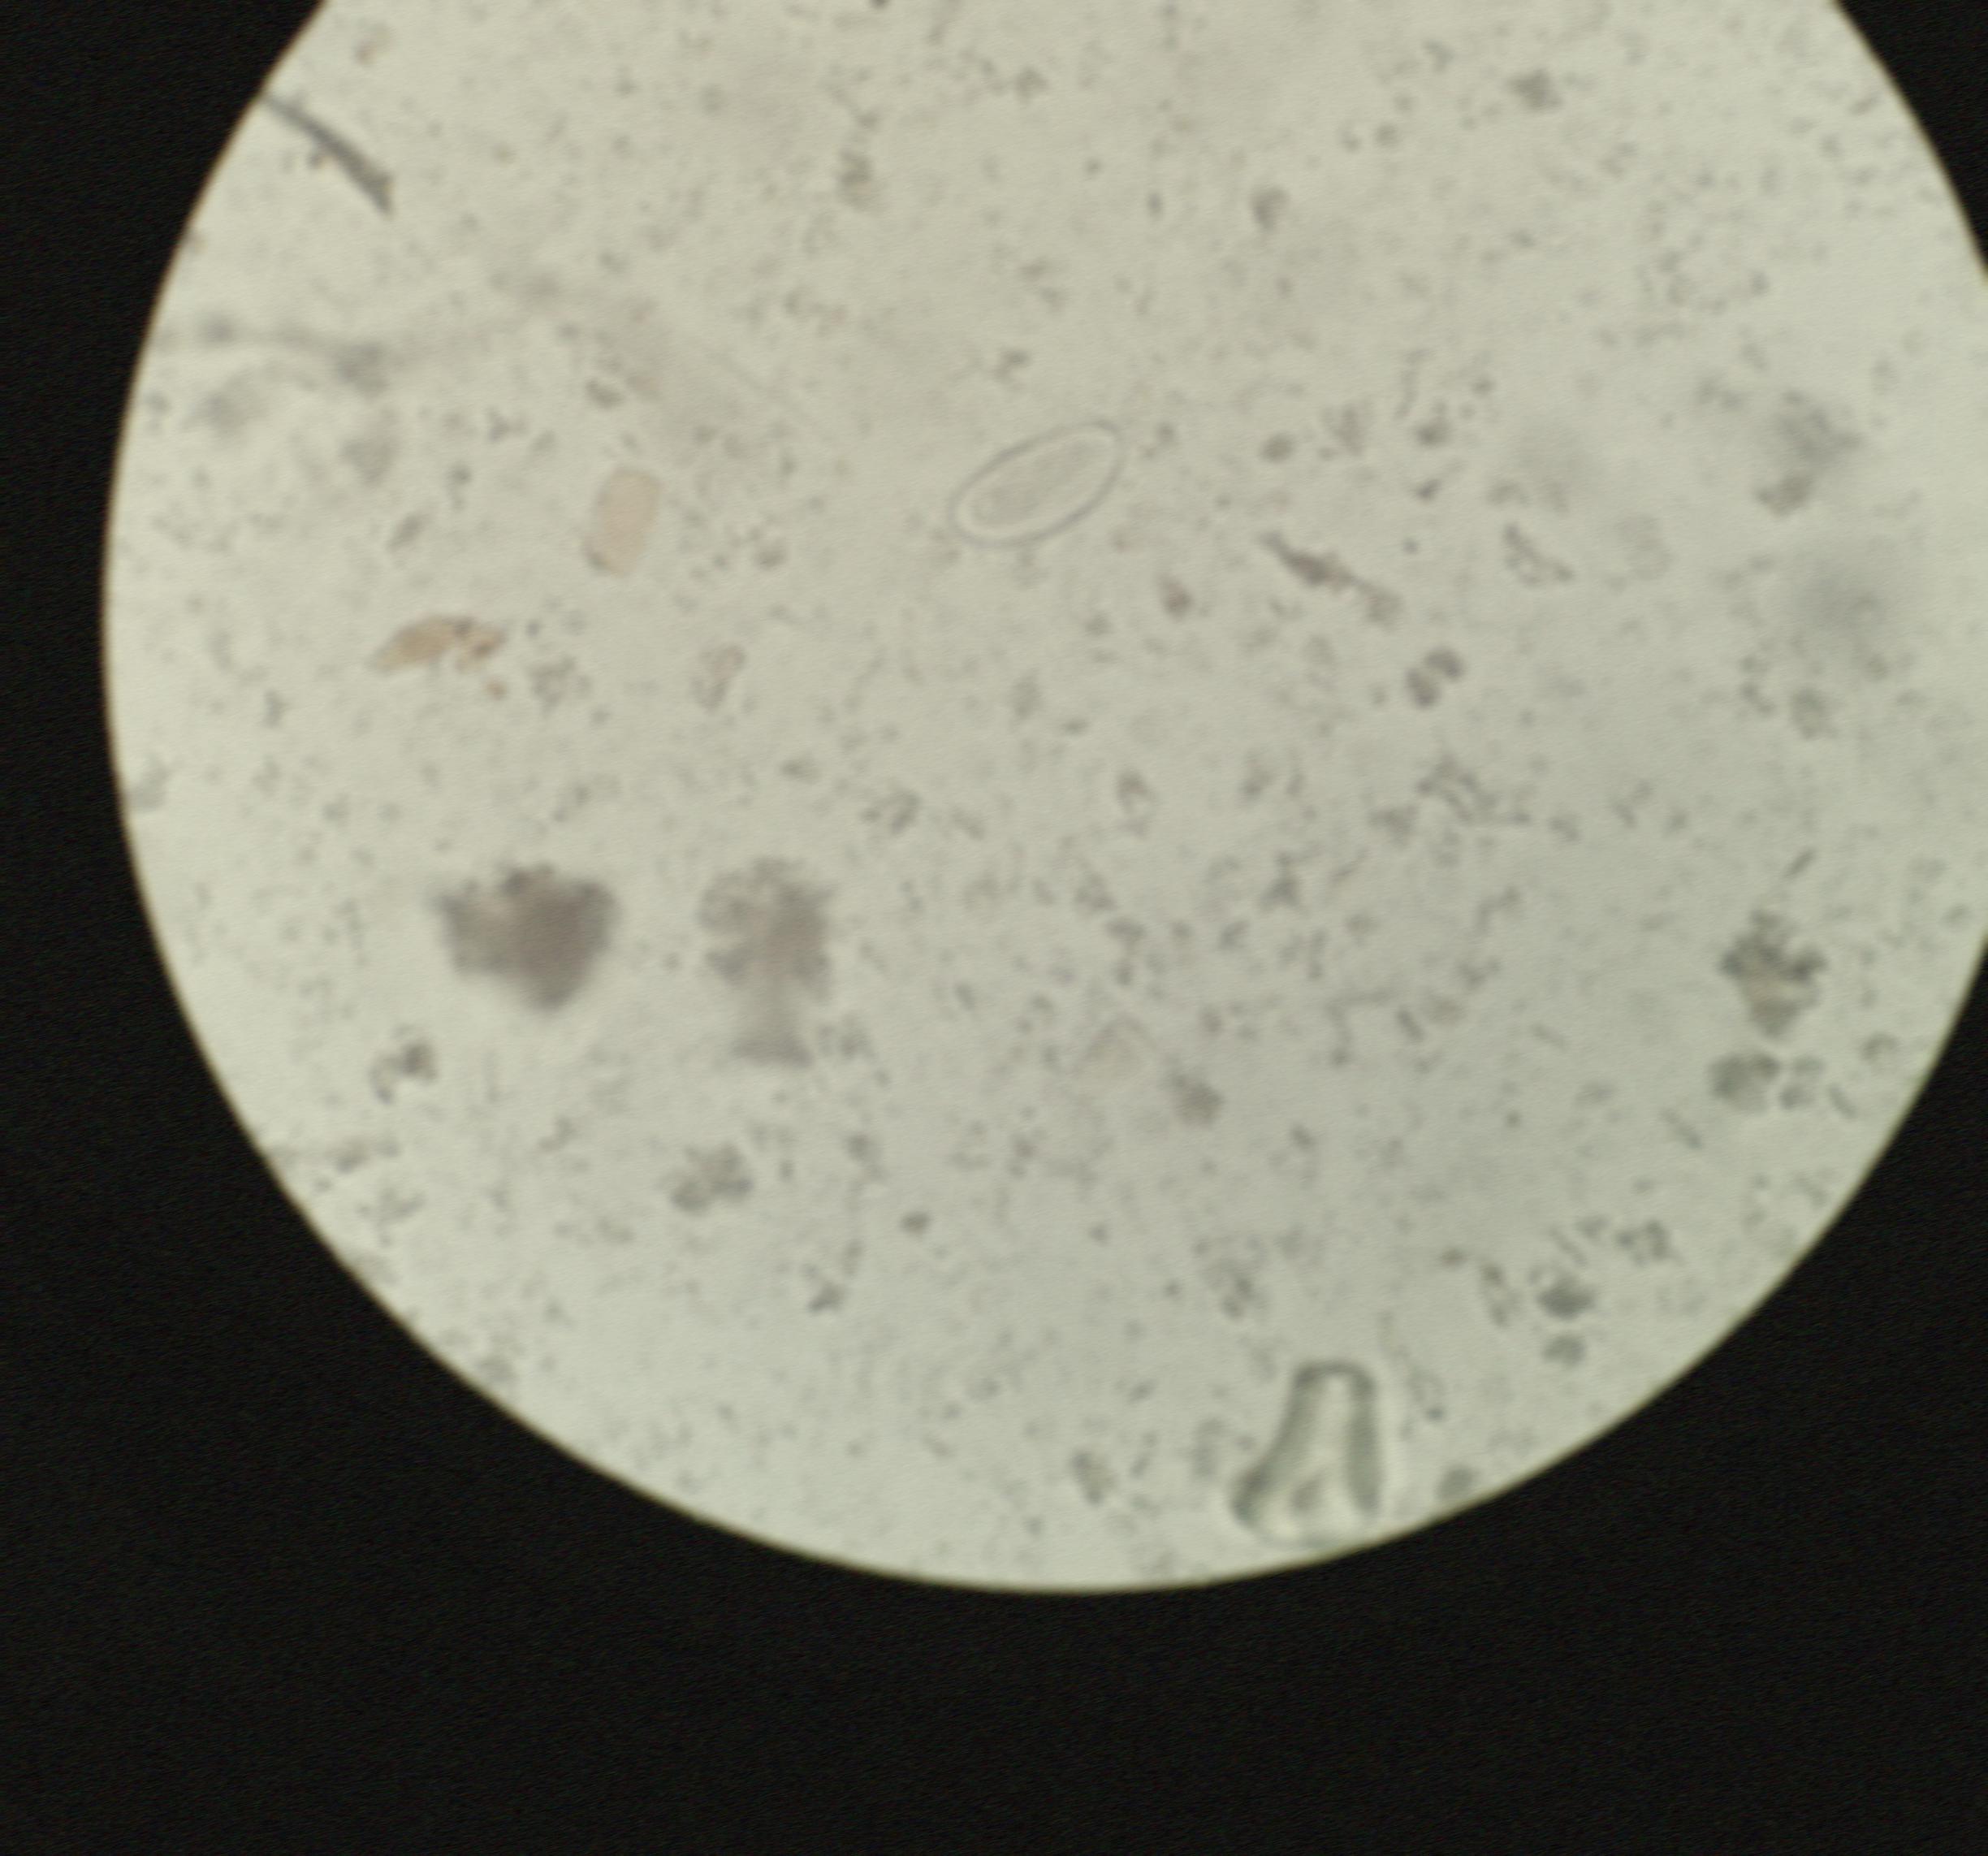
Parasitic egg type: Enterobius vermicularis